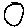
Label: circle